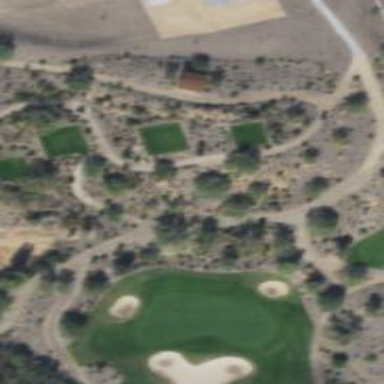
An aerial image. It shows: Path for both road and golf.